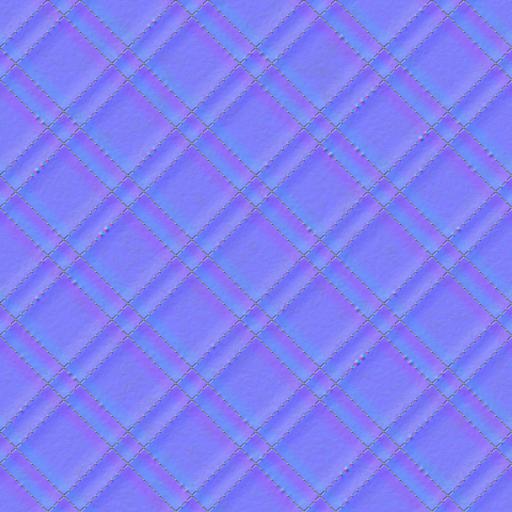
black brown dark leather stitched